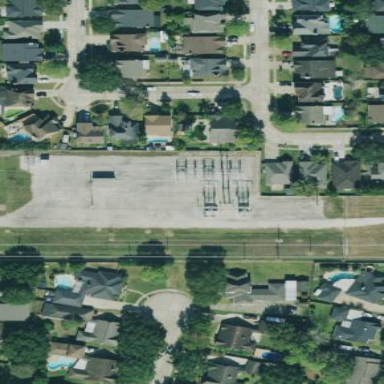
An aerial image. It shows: Outdoor distribution substation.